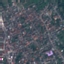
Land use / land cover class: Residential